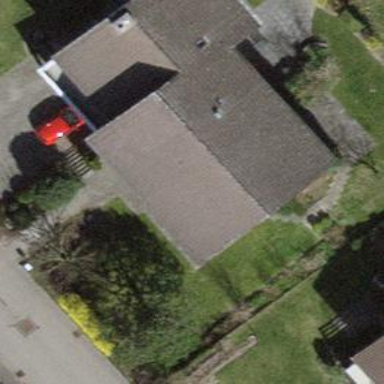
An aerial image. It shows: Building with tile roof.